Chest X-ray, AP view. Patient: 39 years old, sex M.
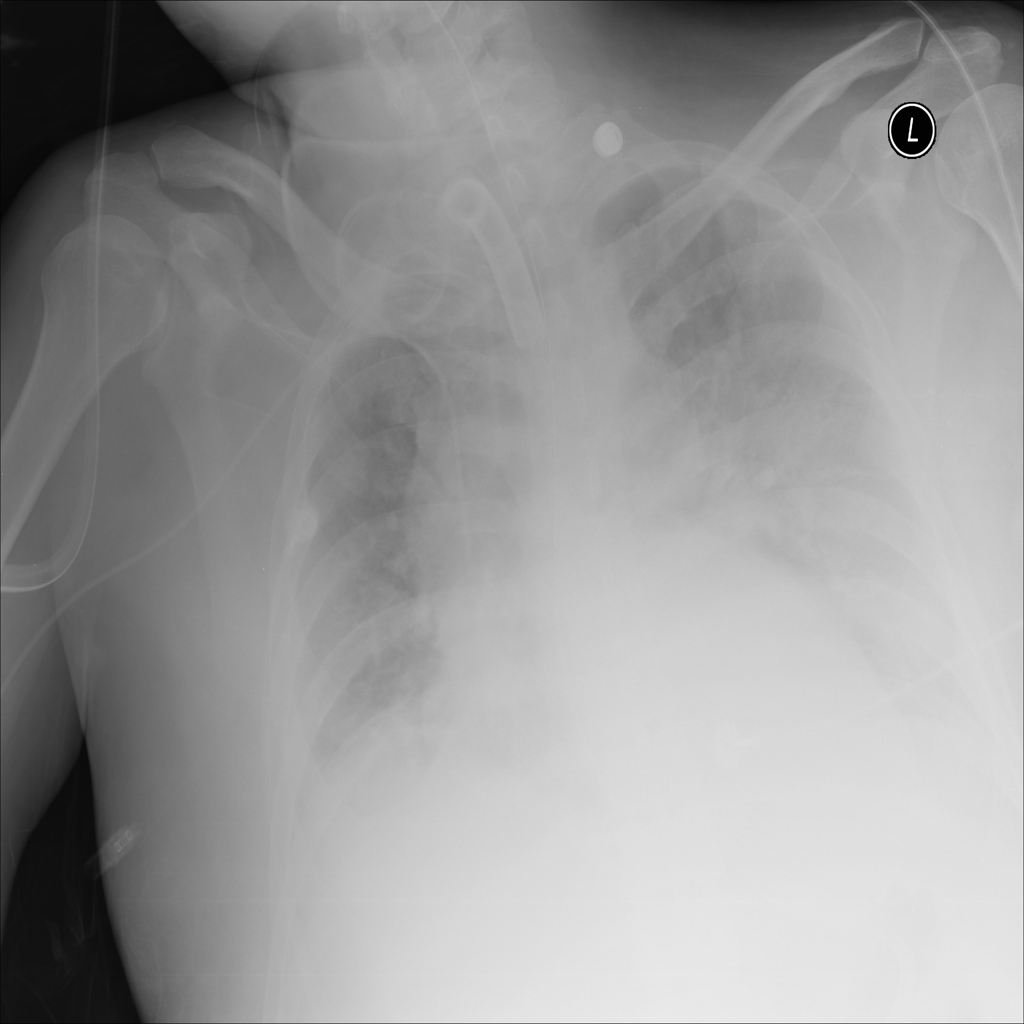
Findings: Infiltration, Pneumonia